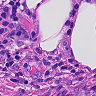
Metastatic tissue present: yes